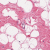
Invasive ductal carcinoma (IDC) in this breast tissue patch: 0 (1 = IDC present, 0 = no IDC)